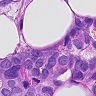
Metastatic tissue present: yes